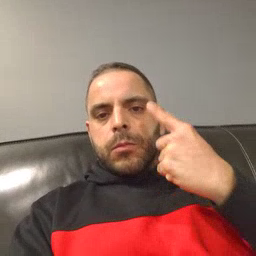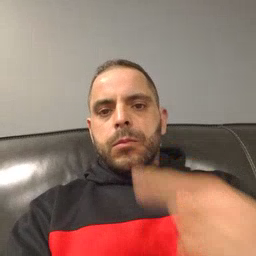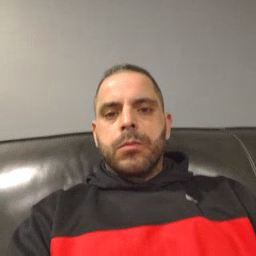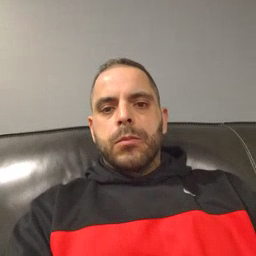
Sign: cry